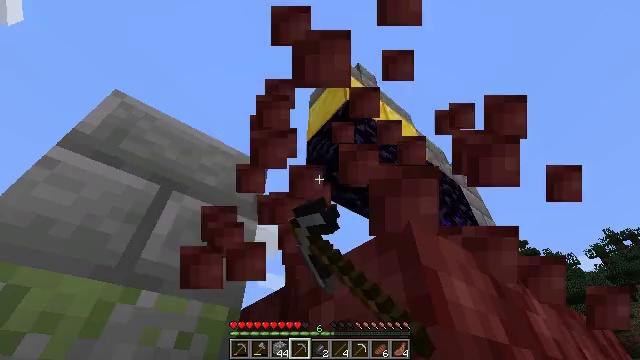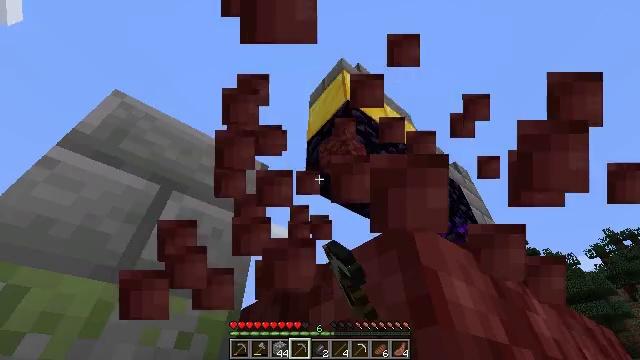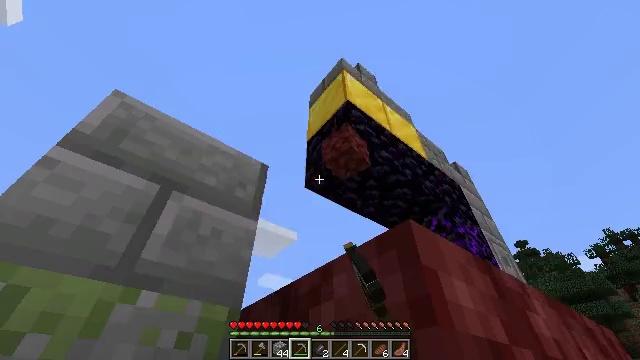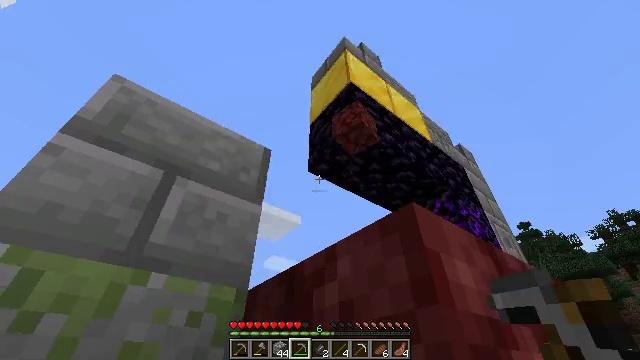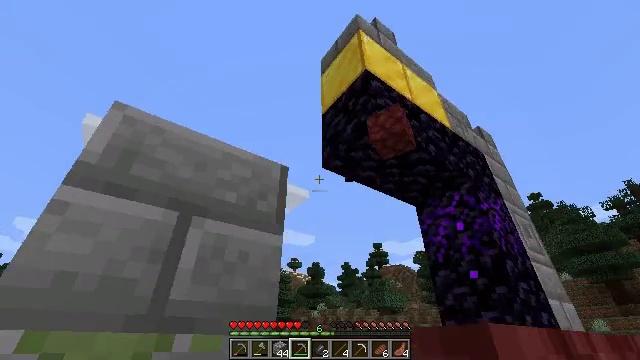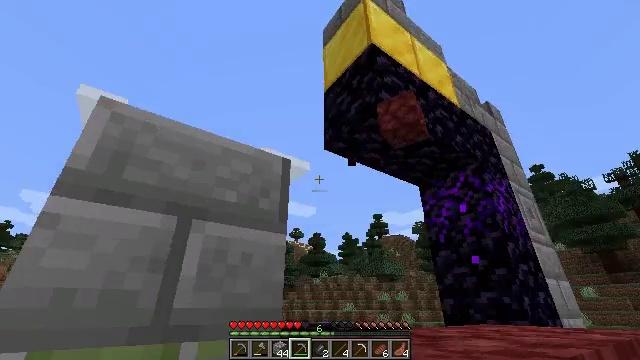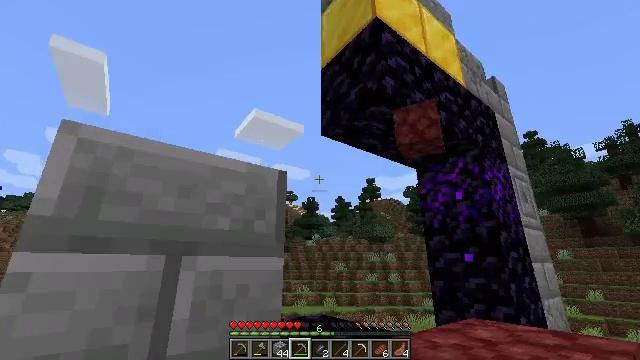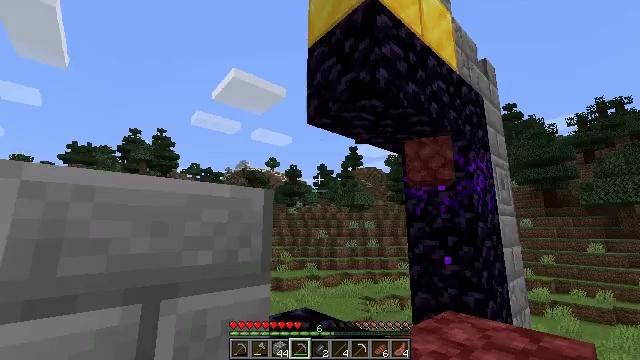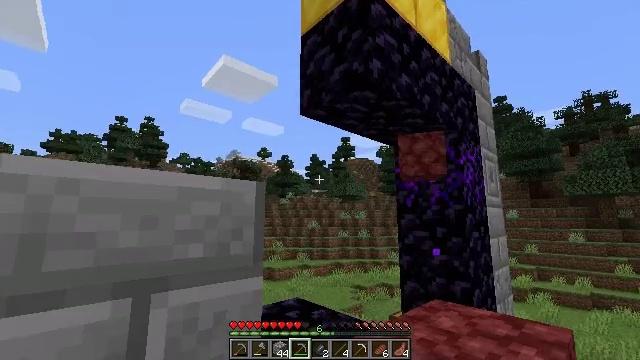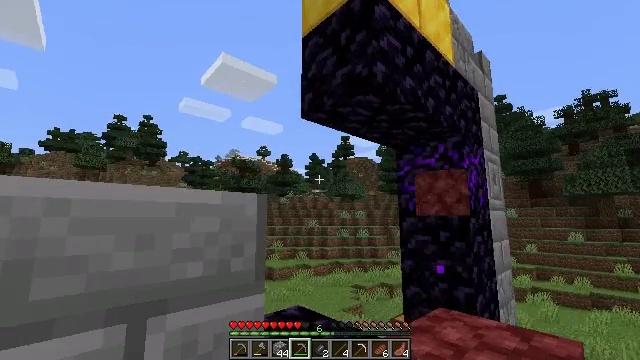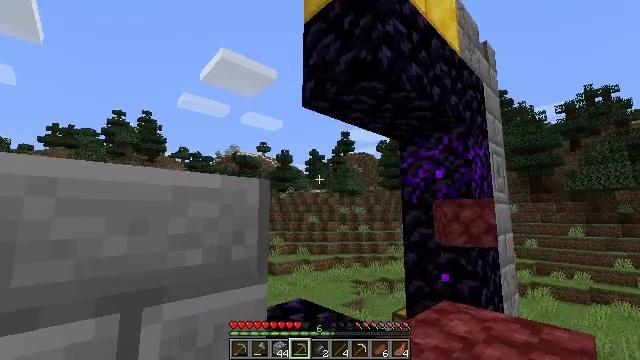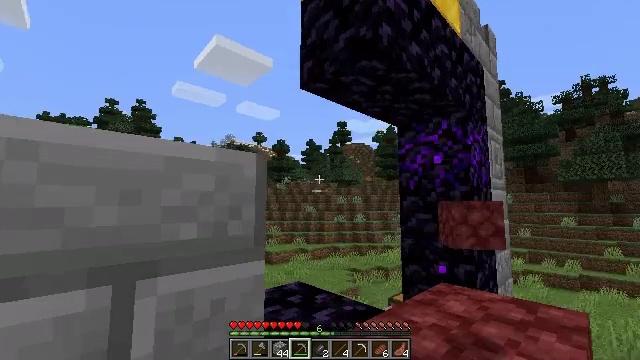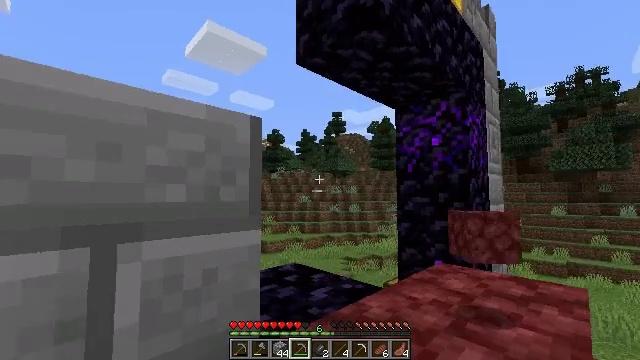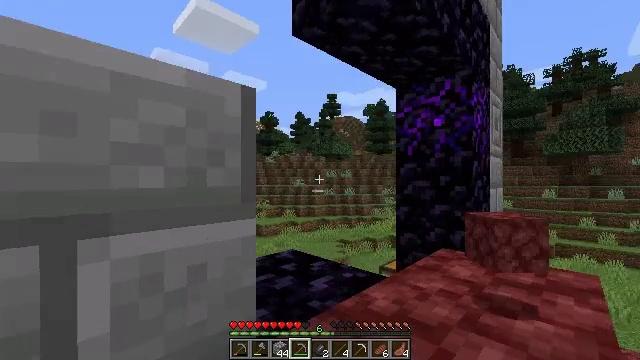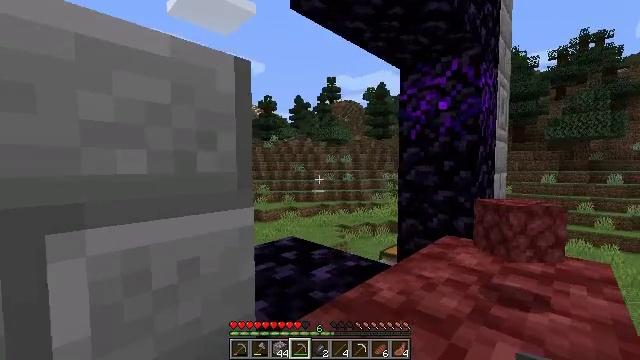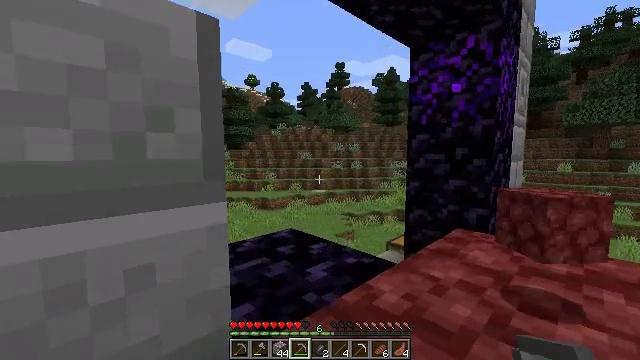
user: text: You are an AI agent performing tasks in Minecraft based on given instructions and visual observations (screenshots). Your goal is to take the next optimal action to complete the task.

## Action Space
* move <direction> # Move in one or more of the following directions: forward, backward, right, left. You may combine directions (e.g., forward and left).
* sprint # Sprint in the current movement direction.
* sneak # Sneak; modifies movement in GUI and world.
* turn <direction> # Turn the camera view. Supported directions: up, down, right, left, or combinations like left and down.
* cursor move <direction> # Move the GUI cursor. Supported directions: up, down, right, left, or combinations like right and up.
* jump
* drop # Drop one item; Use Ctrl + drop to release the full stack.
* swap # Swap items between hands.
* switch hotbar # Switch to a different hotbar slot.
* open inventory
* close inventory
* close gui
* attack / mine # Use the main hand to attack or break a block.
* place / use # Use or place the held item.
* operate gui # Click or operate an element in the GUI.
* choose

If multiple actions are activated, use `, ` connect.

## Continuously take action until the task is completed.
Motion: motion action
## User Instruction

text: Retrieve the valuable gold block.
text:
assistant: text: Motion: attack / mine
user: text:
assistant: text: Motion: attack / mine
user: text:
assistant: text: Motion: move left, turn down, attack / mine
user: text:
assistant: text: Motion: move forward and move left, turn left and down, jump
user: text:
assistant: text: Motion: move forward and move left, turn down, jump
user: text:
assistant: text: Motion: move forward, turn right and down, jump
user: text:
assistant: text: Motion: move forward, turn right and down, jump
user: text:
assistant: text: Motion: move forward, turn right and down
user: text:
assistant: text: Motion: move forward
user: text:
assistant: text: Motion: move forward
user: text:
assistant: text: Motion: move forward, turn down
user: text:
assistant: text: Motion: move forward, turn right and down
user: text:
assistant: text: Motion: move forward, turn right and down
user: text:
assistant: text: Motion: move forward and move right, turn down
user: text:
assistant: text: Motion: move forward and move right, turn left and down
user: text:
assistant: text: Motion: move forward and move right, turn left and down, jump
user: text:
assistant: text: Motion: move forward and move right, turn left and down, jump
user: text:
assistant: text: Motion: move forward and move right, turn left and down, jump
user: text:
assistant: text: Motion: move right, turn left and down, jump
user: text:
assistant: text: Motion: move right, turn left and down
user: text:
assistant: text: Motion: move back and move right, turn left and up
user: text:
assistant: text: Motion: move back and move right, turn left and up
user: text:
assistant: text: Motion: move back, turn left
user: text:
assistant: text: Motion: turn left
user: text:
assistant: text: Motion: no_op
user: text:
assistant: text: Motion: no_op
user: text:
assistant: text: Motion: no_op
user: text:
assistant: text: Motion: turn left
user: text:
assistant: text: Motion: turn left
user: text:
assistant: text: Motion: move forward, turn left and down, jump